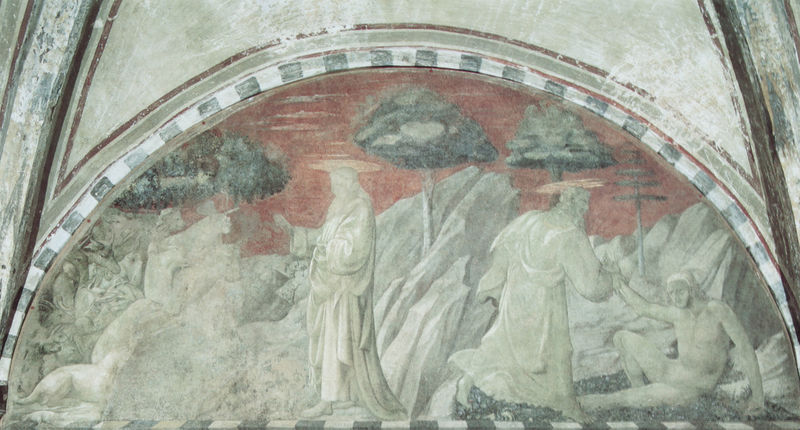
Titel: Erschaffung der Tiere und des Adam
Künstler: Paolo Uccello
Standort: Florenz
Institution: Santa Maria Novella, Chiostro Verde
Schlagwörter: akt, baum, berg, felsen, gemälde, gestein, gott, himmel, laub, nackt, weiß, bäume, grün, landschaft, menschen, grau, marmor, männer, säule, türkis, zeichnung, hund, rot, tiere, malerei, muster, alt, bart, wand, arme, bibel, blass, falten, geschichte, mensch, rahmen, stehen, stein, steine, vollbart, bild, feld, stamm, vieh, kirche, gewand, decke, gewänder, pflanzen, gotik, locken, renaissance, bauern, esel, kreis, rund, engel, liegen, bogen, italien, perspektive, berge, fels, klippen, giebel, farbe, farblos, grisaille, rand, rundbogen, kuppel, stämme, verzierung, wandmalerei, gestreift, baumkronen, tor, foto, fotografie, bögen, adam, gewölbe, blanc, schwarzweiß, halbkreis, halbrund, aufstehen, kreuzrippengewölbe, gestus, heiligenschein, putz, verputzt, nimbus, christus, jesus, götter, hilfe, toga, segen, segnen, segnung, laubbäume, bettler, heiliger, mönche, zeder, pinien, heilige, fresko, hörner, jünger, heilig, bemalung, heilung, christ, petrus, szenen, doppelt, fresco, auferstehung, helfen, got, tympanon, deckenmalerei, thympanon, blendbogen, lünette, halbbogen, supraporte, widder, bogenfeld, arbres, gurtbogen, segensgestus, wunder, heilen, lazarus, frührenaissance, giotto, weihen, nimben, simultandarstellung, masaccio, verblasst, aposteln, christur, fresque, création, verwaschen, secco, lahmer, fra angelico, schildbogen, heiligenschiene, karanker, masolino, ptuz, schildbogenfeld, uccello, verblasse, nu, auréole, lever, religieux, couché, bêtes, genèse, auferwecken, ciel rouge